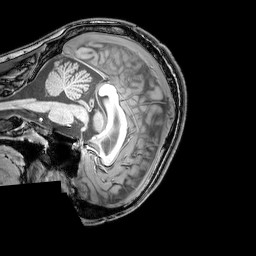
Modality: T1w
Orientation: sagittal
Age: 21
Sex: male
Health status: healthy
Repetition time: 0.081 s
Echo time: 0.037 s